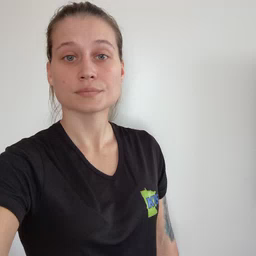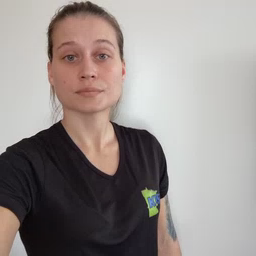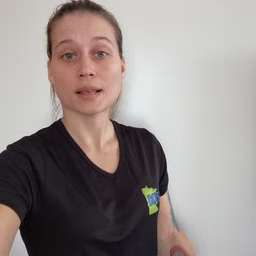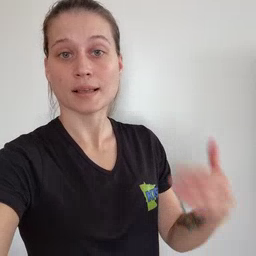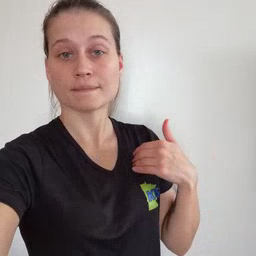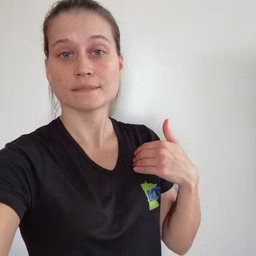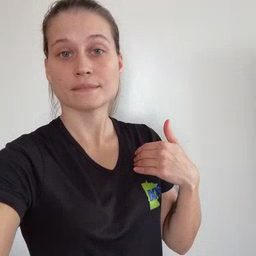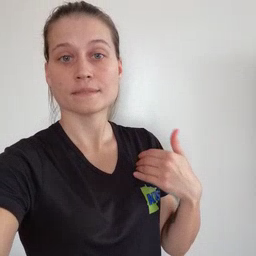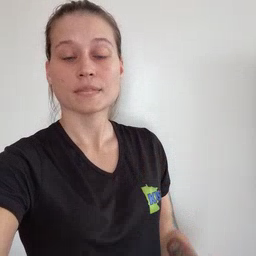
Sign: have